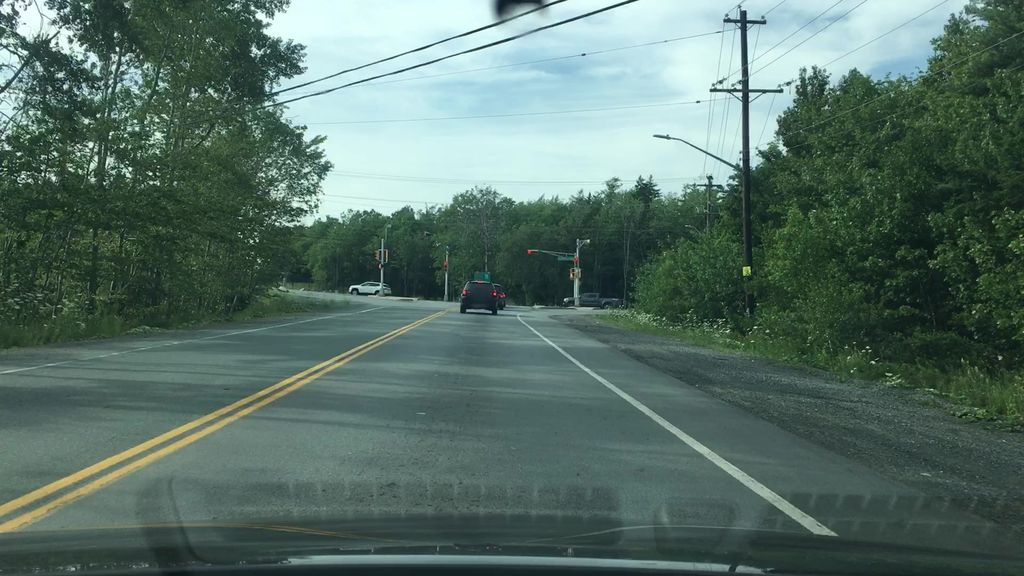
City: halifax